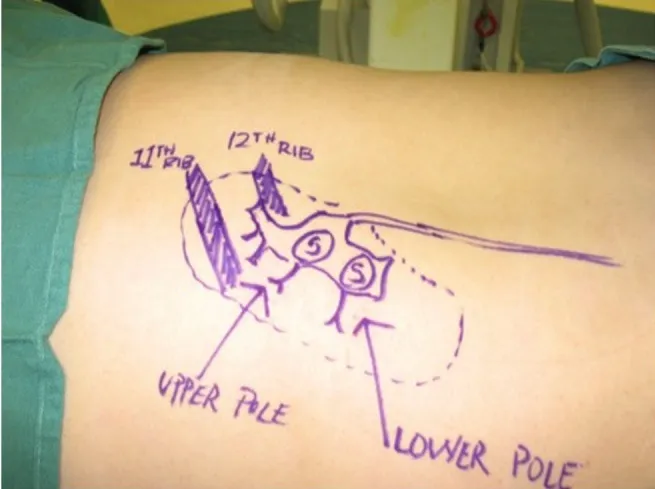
Example of our "skin template" created under fluoroscopic guidance before access showing the patient's renal anatomy and stone burden. This is routinely performed for percutaneous renal cases (Note: photo shown is a left side procedure).
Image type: radiology (x_ray)